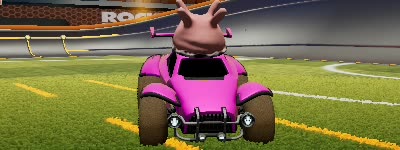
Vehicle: octane